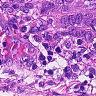
Metastatic tissue present: yes